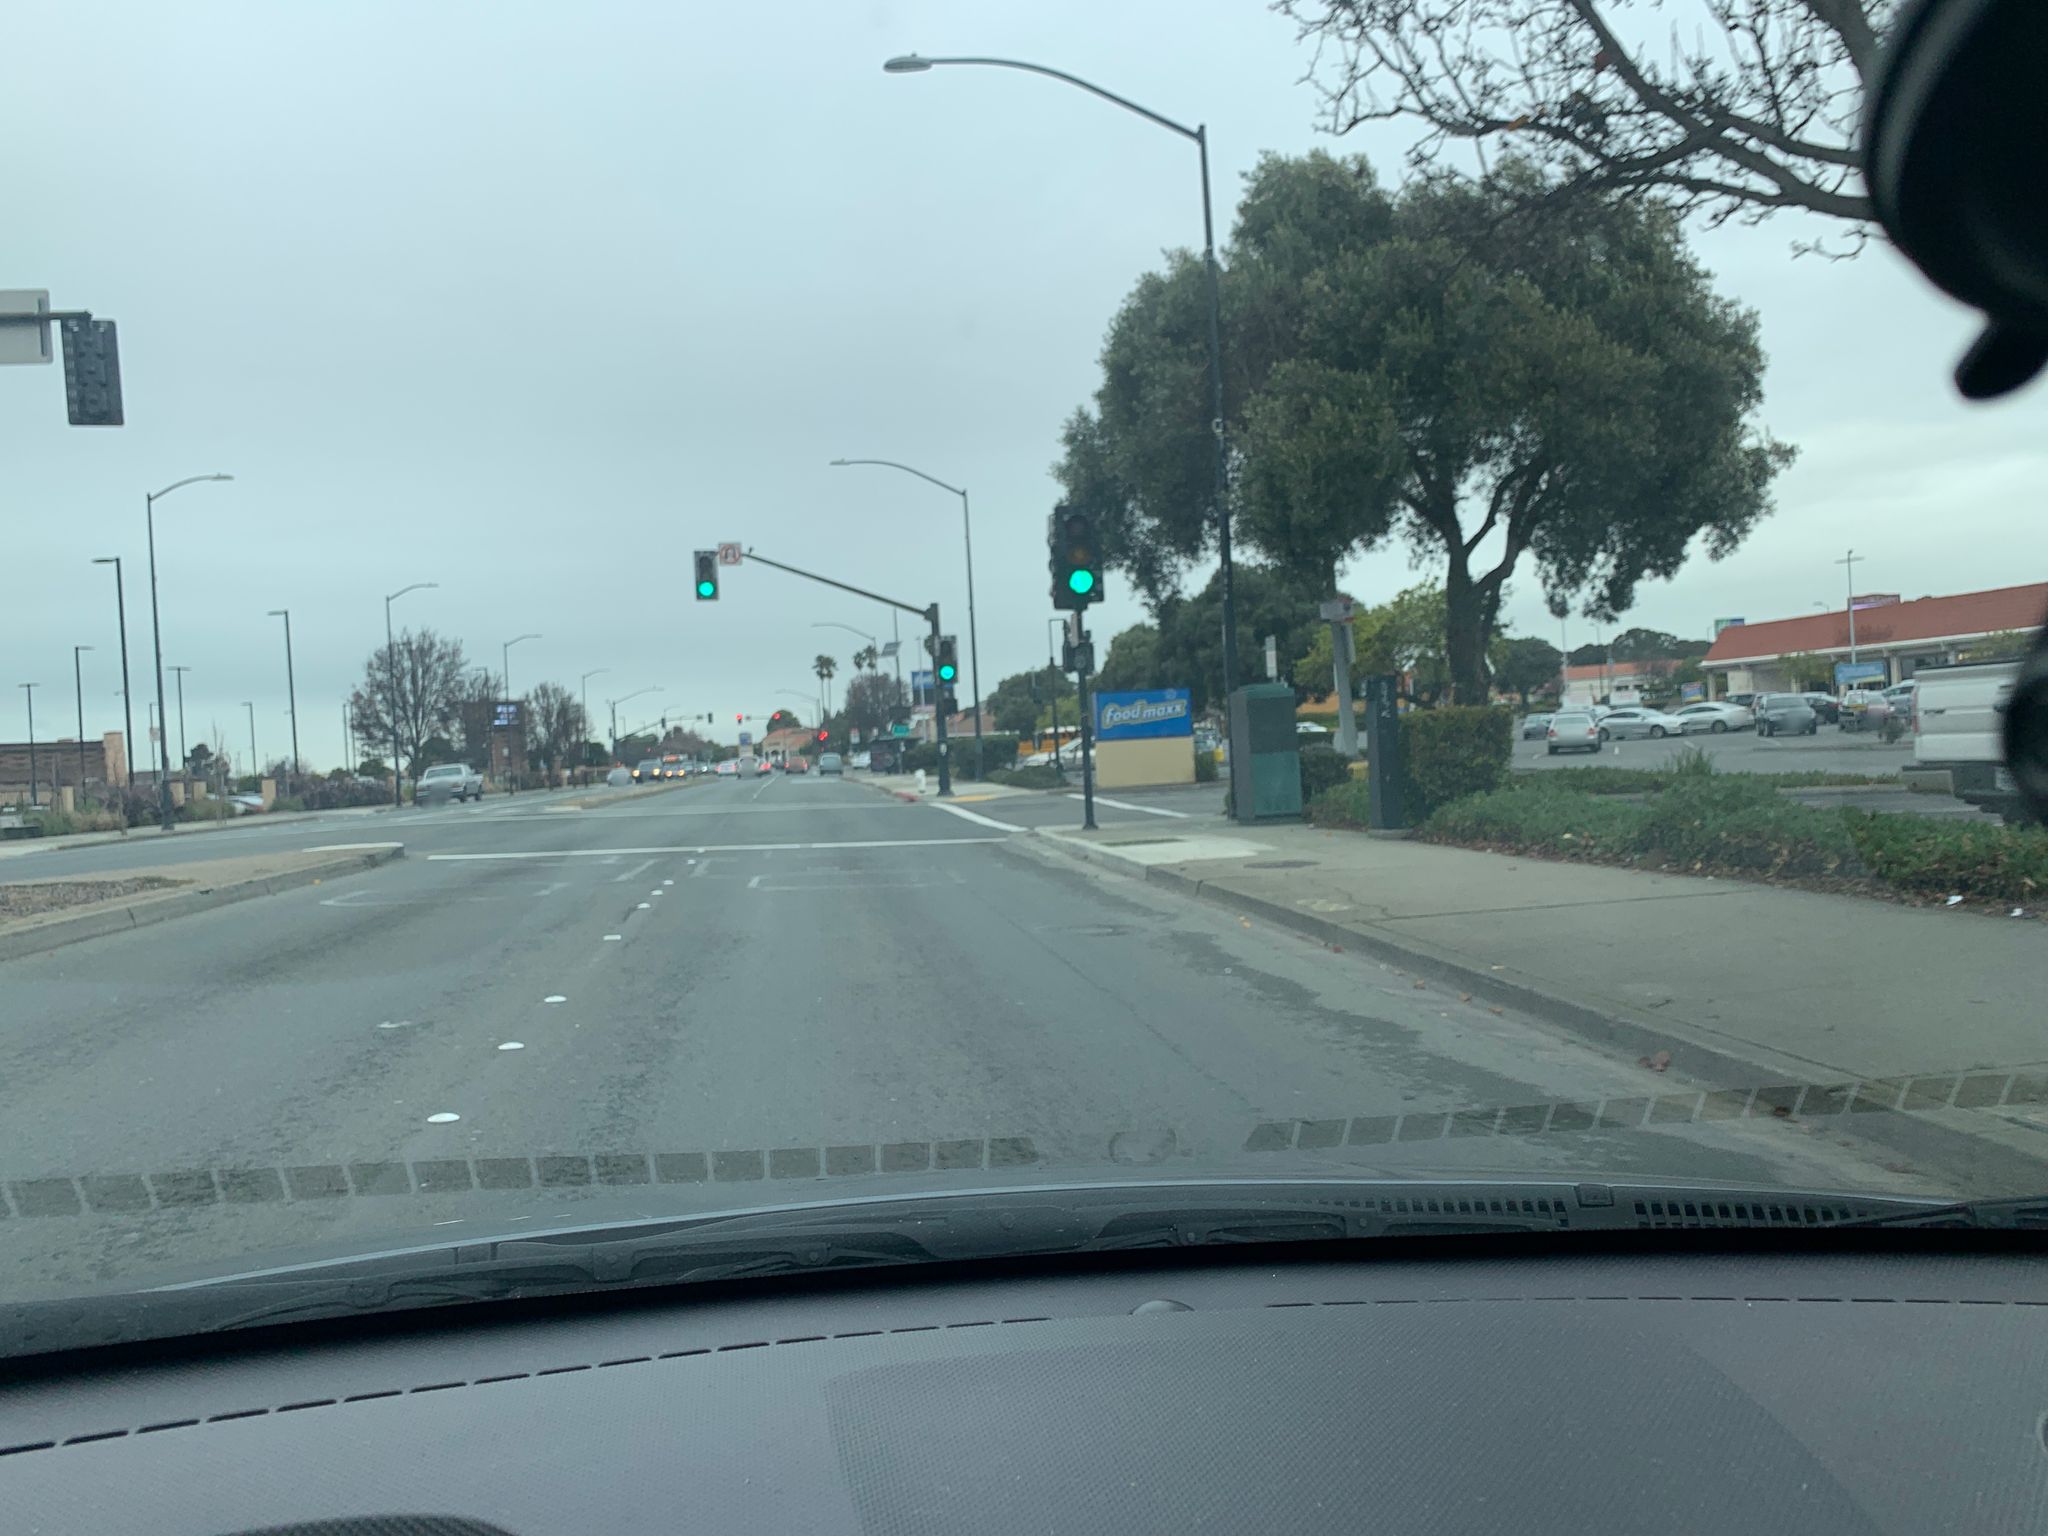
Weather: rainy
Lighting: day
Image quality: slightly poor
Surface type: driving surface
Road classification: primary
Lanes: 2
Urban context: urban centre
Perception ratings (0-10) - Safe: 3.46, Lively: 5.45, Beautiful: 4.79, Boring: 1.99, Depressing: 4.83, Wealthy: 1.03